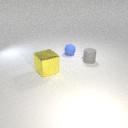
large yellow metal cube to the left of small gray rubber cylinder